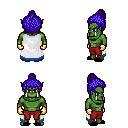
a pixel art fantasy rpg character, male body template, orc, green skin, white trimmed cape, red pants, blue short topknot hairstyle, gold gloves, black slippers, four views (front, back, left, right), 2x2 character sprite sheet, small pixel art, hard edges, no anti-aliasing